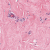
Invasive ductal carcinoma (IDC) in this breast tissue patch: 0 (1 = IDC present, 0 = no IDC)